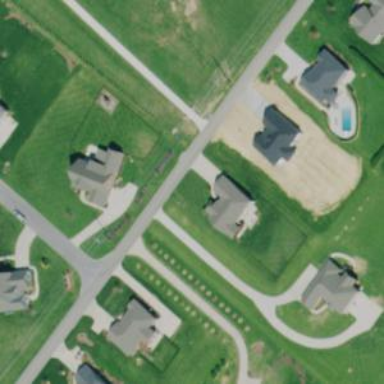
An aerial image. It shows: Residential road.